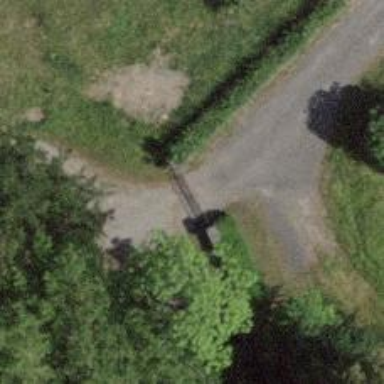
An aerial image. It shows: Gate.